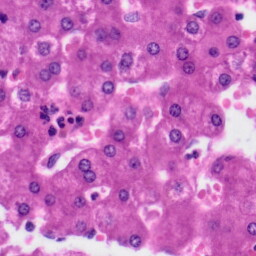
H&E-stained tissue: Liver